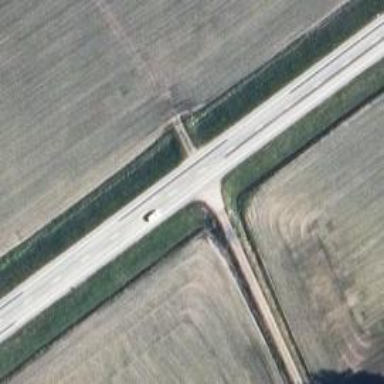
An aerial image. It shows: Asphalt road designated as trunk highway.